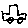
Label: car